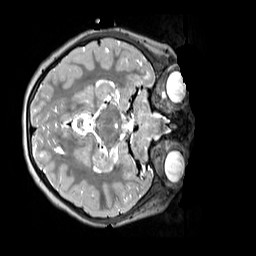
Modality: T2w
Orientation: axial
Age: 9
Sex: female
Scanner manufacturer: siemens
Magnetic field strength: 3 T
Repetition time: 3.2 s
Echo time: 0.408 s